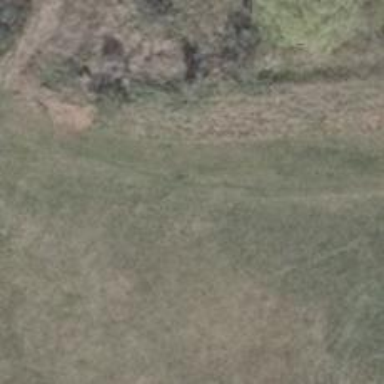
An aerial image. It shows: Grassy path.